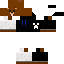
A male animal skin with dark skin, wearing brown helmet dressed in a black hoodie and brown pants, featuring a closed mouth.